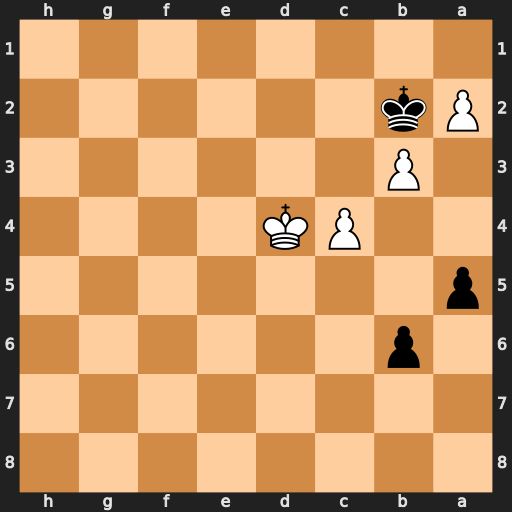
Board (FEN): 8/8/1p6/p7/2PK4/1P6/Pk6/8
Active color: b
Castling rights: -
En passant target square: -
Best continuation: Kxa2 b4 axb4 c5 bxc5+